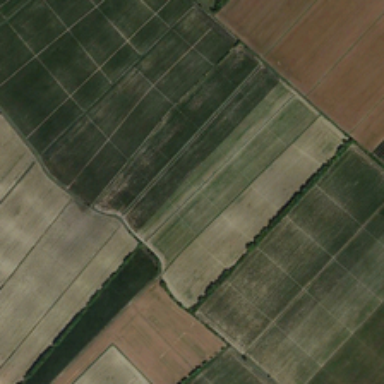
This is a vast and broomy farm .